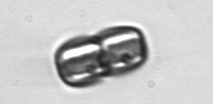
Label: Ephemera